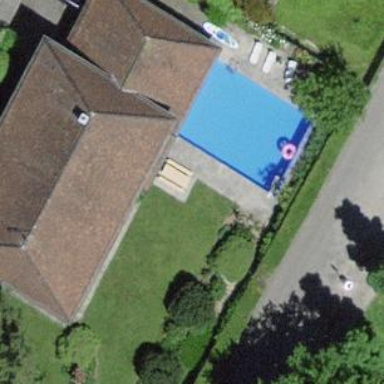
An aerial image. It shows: Outdoor swimming pool in leisure land.